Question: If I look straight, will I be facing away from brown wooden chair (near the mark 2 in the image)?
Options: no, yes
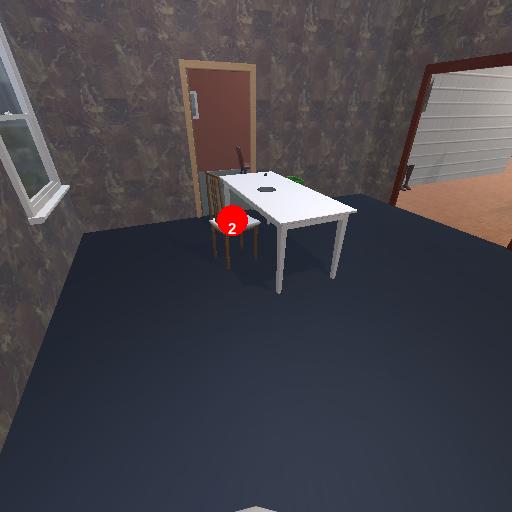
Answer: no